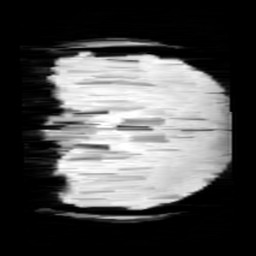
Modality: minIP
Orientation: coronal
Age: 13
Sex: male
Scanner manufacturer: siemens
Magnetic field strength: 3 T
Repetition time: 0.027 s
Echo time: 0.02 s